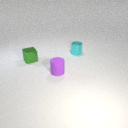
small green metal cube to the left of small cyan metal cylinder